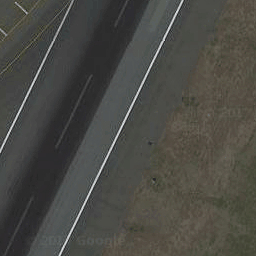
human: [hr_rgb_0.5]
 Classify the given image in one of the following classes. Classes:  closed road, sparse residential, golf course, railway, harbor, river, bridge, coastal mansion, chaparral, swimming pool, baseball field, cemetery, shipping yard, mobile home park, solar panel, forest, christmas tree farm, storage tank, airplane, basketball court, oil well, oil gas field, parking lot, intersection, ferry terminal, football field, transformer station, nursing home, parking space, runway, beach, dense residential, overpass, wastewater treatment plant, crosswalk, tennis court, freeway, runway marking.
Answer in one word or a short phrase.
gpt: runway